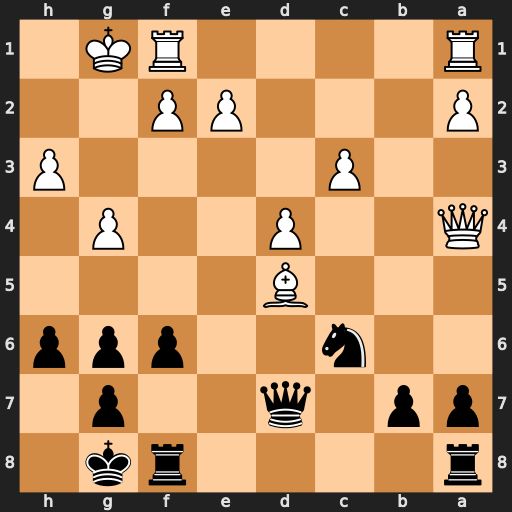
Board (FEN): r4rk1/pp1q2p1/2n2ppp/3B4/Q2P2P1/2P4P/P3PP2/R4RK1
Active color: b
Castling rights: -
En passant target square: -
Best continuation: Qxd5